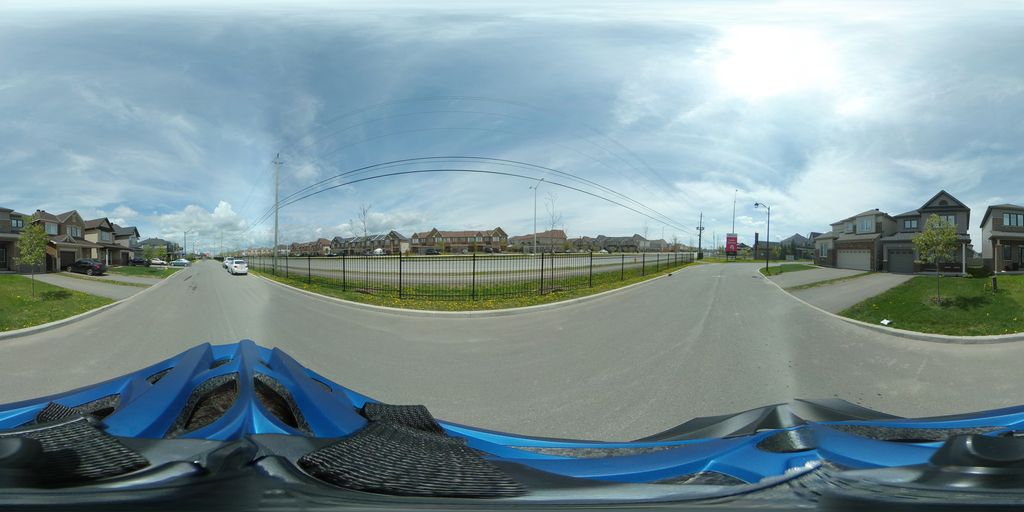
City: ottawa-gatineau